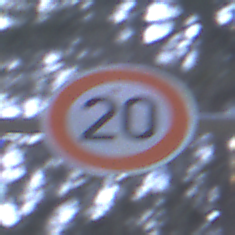
Verkehrszeichen: Geschwindigkeit20
Umgebung: Outdoor, Nature
Tageszeit: MorningAfternoon
Wetter: Overcast
Licht: Natural
Jahreszeit: Winter
Kontrast: LowContrast